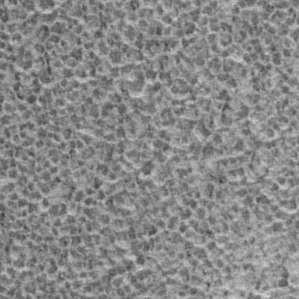
Label: frost